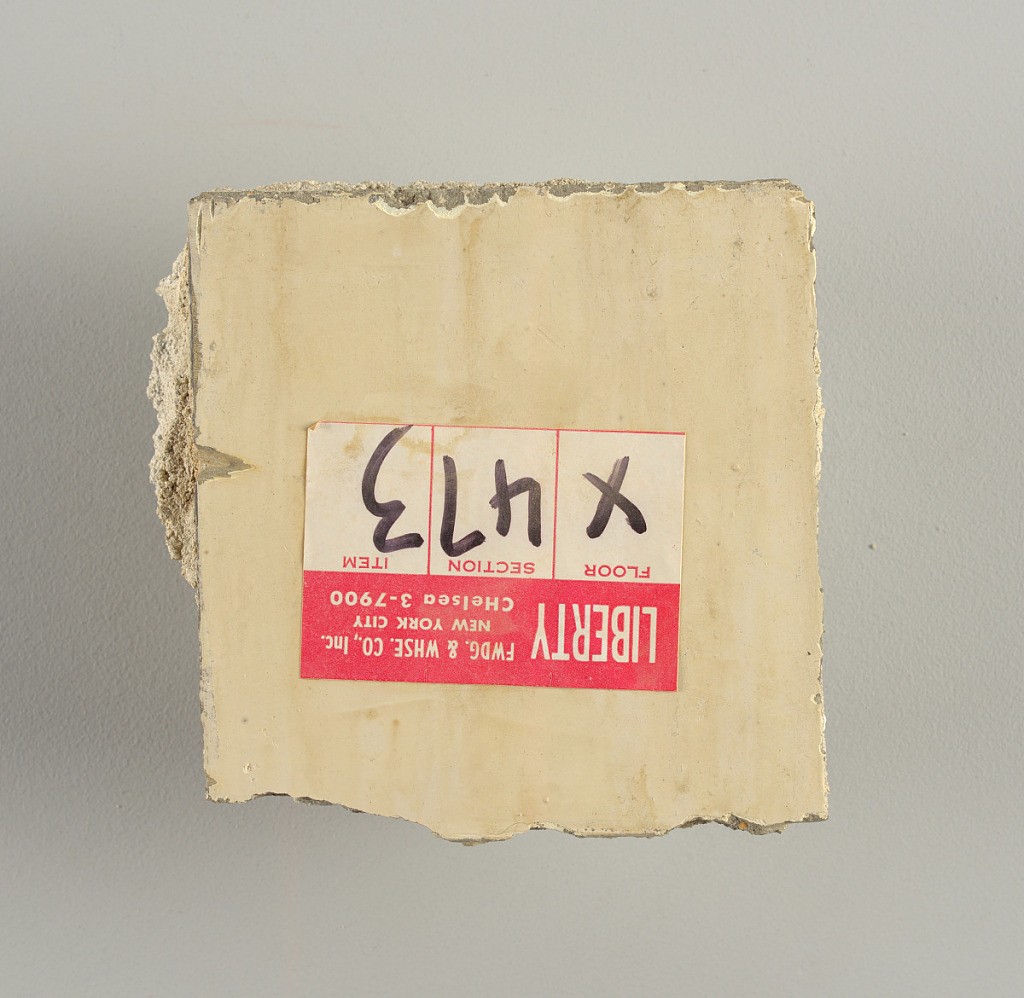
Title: Tile wall facing
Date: ca. 1725
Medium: Tin-glazed earthenware, underglaze
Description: Horizontal rectangle.  Thirty tiles wide and twenty-three tiles high with opening for fireplace eleven tiles wide and ten high.  Foliage arabesques disposed about three vertical axes from which are emphazised by urns at center and right, and at left by the figure of a standing woman carrying an infant on her arm and accompanied by two children.